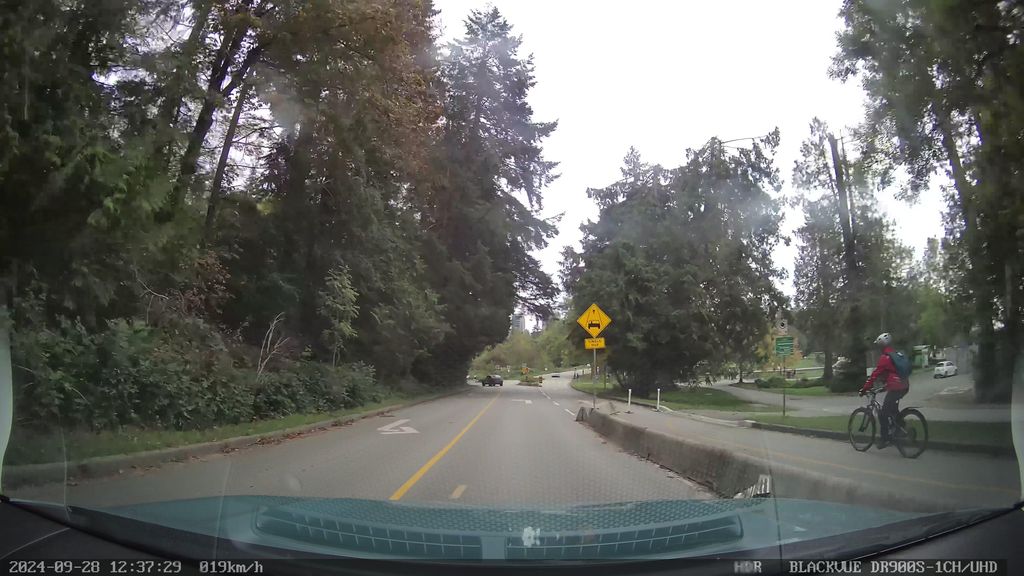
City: vancouver